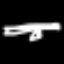
Label: octagon